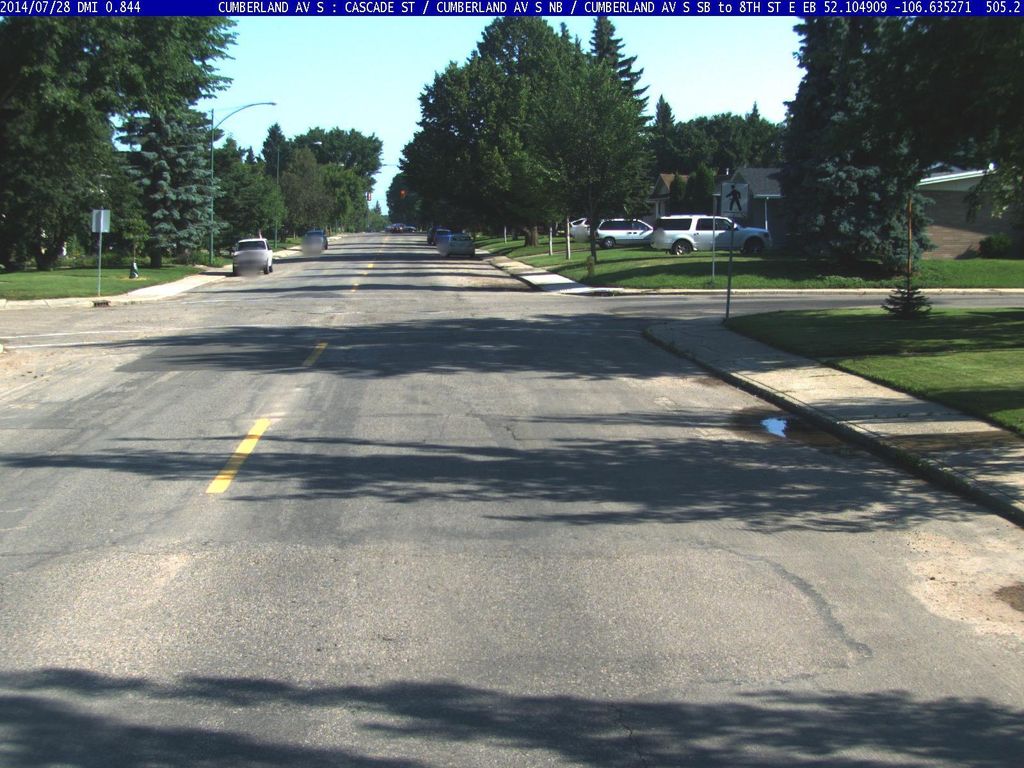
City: saskatoon